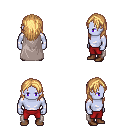
a pixel art fantasy rpg character, male body template, dark elf, purple skin, gray cape, red pants, light blonde long hairstyle, brown shoes, four views (front, back, left, right), 2x2 character sprite sheet, small pixel art, hard edges, no anti-aliasing